Question: My XAML / C# app has a beta image on my map:

Am I using the wrong SDK? I tried using this one:
<URL>
I received a WinRT exception saying it cannot create an instance of the Bing Maps. I am using this one now:
<URL>
I am using Windows 8 Pro with VS 2012 Ultimate version 11.05 with Windows 8 pro. I am using the simulator.
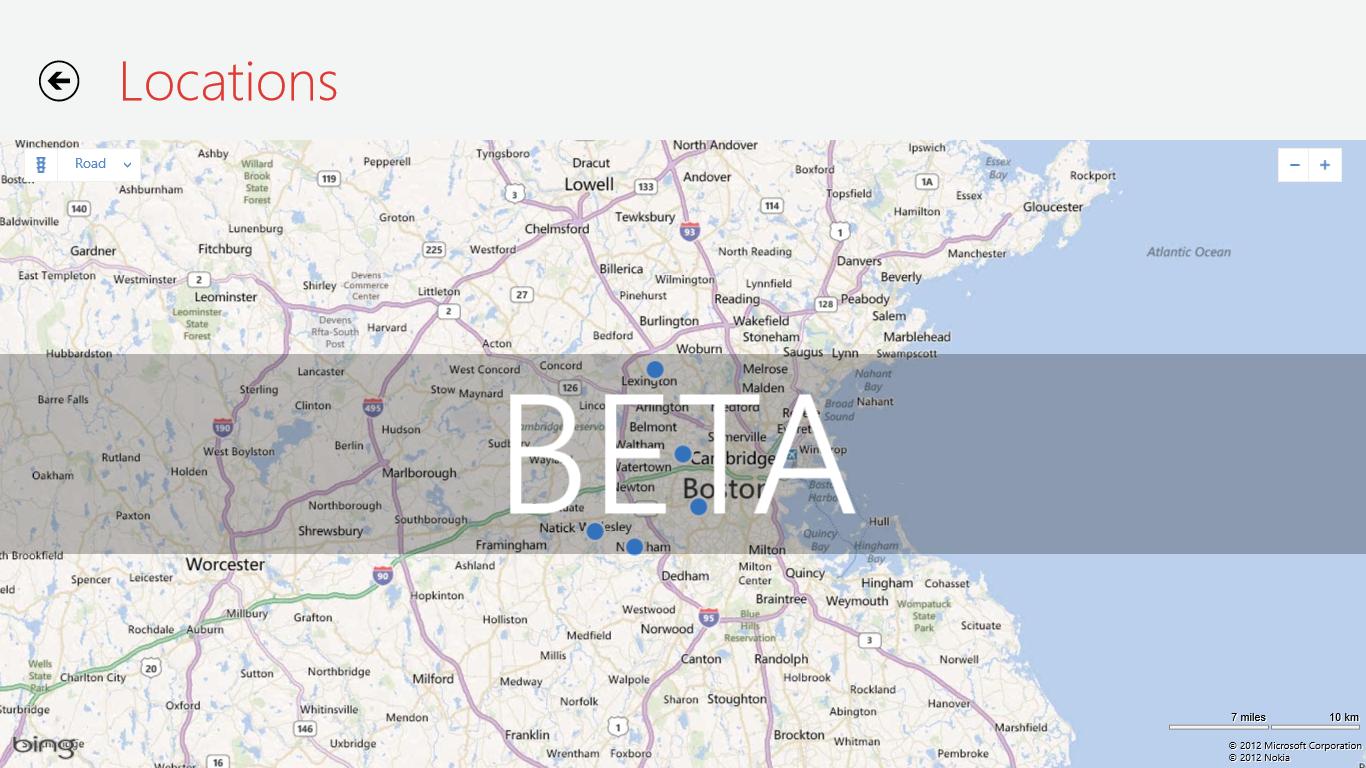
Answer: From the second link you provided:
> This release is intended for development and testing for apps on
Windows 8 RTM builds. Apps submitted with
this build will not pass WACK certification.
Italics and bold added.
To summarize:
You're using a beta version of the sdk which has a watermark in it. To fix this you will need to wait until they release the "release" version of the sdk at the end of the month.